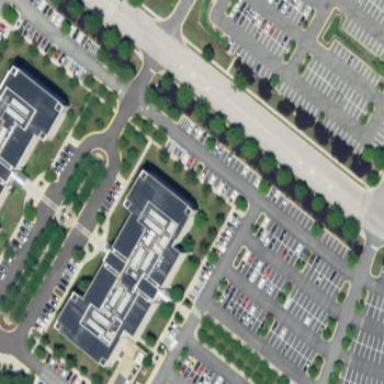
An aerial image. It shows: Commercial building.